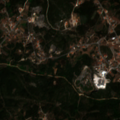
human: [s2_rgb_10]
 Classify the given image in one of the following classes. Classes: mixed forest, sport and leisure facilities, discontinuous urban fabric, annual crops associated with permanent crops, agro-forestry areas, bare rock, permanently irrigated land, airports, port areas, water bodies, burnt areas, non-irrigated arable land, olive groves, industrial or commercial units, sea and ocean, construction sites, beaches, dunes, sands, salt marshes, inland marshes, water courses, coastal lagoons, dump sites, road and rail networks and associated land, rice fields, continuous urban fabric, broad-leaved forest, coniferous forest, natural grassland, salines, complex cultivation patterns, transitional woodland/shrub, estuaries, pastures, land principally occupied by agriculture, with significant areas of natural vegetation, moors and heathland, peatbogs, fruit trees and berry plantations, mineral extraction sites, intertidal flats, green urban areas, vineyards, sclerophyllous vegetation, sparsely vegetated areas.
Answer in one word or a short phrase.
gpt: discontinuous urban fabric, broad-leaved forest, mixed forest, transitional woodland/shrub